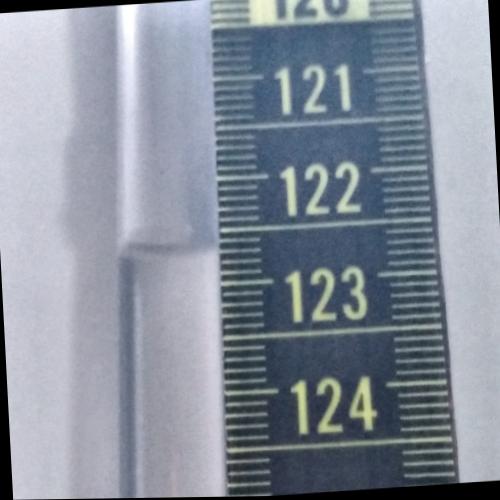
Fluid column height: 122.7 cm